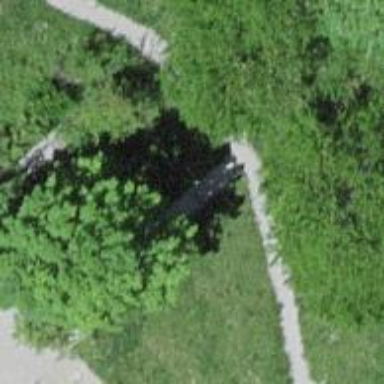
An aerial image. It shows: Road with steps.